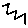
Label: zigzag